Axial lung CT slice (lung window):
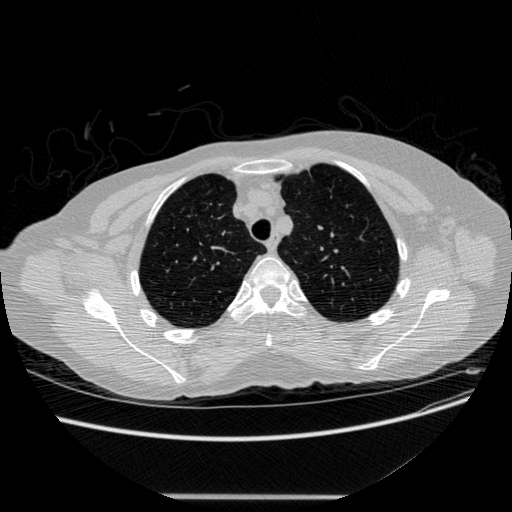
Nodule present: no